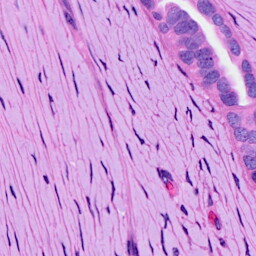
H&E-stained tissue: Ovarian